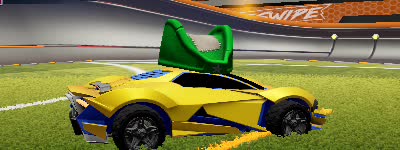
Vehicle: werewolf